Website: lowes
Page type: cart
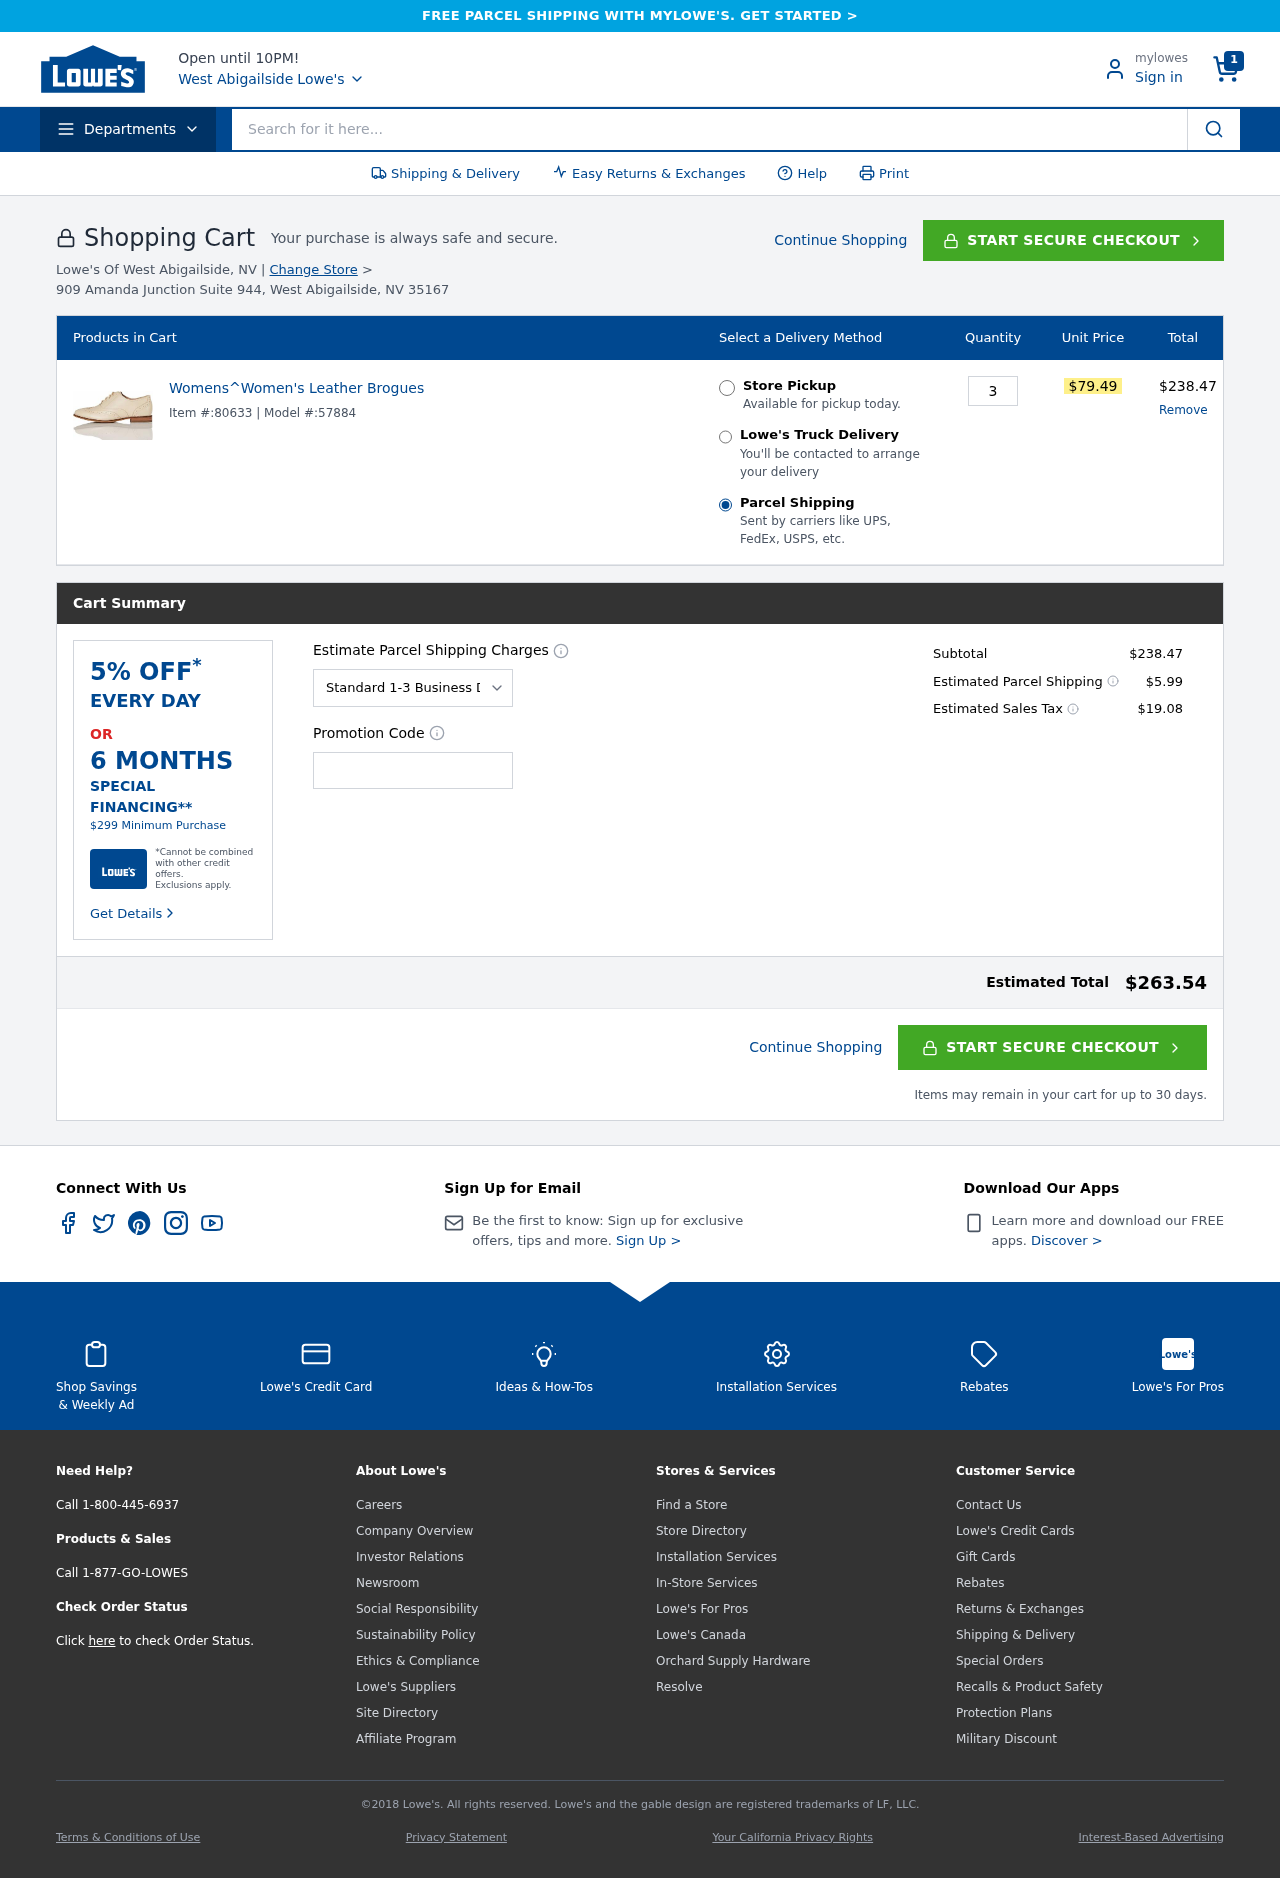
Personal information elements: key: PII_CITY
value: Abigailside
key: PII_CITY
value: West Abigailside
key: PII_POSTCODE
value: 35167
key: PII_PROMO_CODE
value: OFF87
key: PII_STREET
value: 909 Amanda Junction Suite 944
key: PII_STATE_ABBR
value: NV
Product elements: key: PRODUCT1_NAME
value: Womens^Women's Leather Brogues
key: PRODUCT1_PRICE
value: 79.49
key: PRODUCT1_QUANTITY
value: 3
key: PRODUCT1_MODEL
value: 57884
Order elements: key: ORDER_NUM_ITEMS
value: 1
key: ORDER_ITEM_ID
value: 80633
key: ORDER_LINE_TOTAL
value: $238.47
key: ORDER_SUBTOTAL
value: $238.47
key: ORDER_SHIPPING_COST
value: $5.99
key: ORDER_TAX
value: $19.08
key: ORDER_TOTAL
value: $263.54
Search elements: key: HEADER_SEARCH
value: Search for it here...